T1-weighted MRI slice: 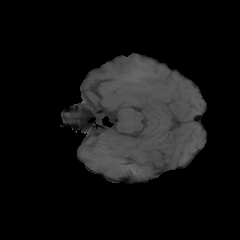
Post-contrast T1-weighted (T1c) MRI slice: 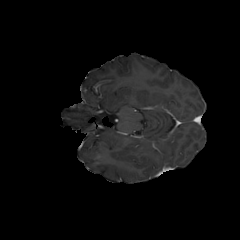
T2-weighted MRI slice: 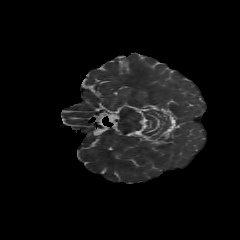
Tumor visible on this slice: no